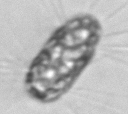
Label: Corethron_hystrix